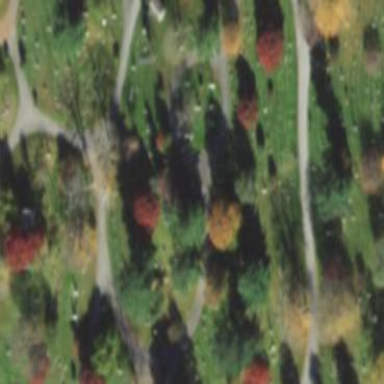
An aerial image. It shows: Sector in the cemetery.